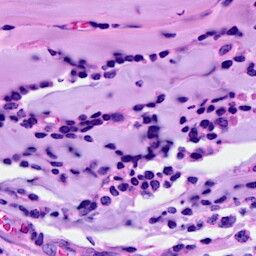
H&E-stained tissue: Breast